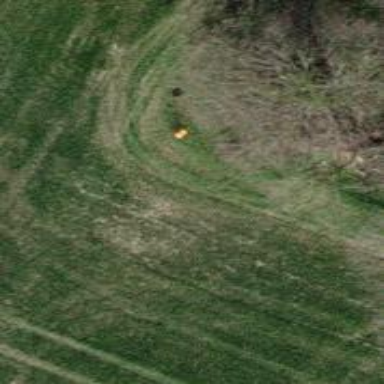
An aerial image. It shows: Aerial marker colored orange.